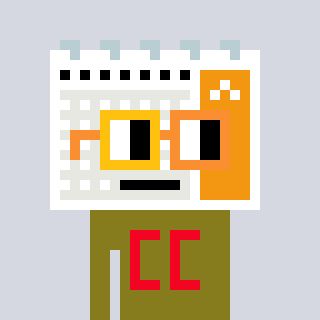
a pixel art character with square yellow and orange glasses, a calendar-shaped head and a gunk-colored body on a cool background